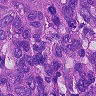
Metastatic tissue present: yes